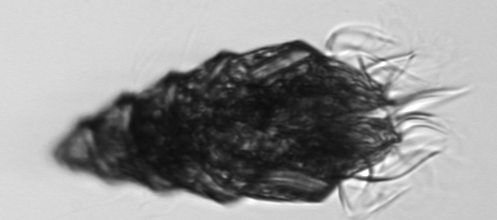
Label: Laboea_strobila